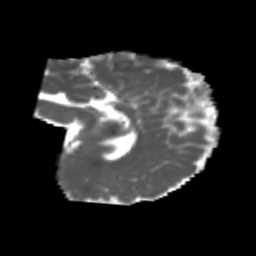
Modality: MD
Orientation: sagittal
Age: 6
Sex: male
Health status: healthy